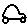
Label: car